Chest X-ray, AP view. Patient: 33 years old, sex F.
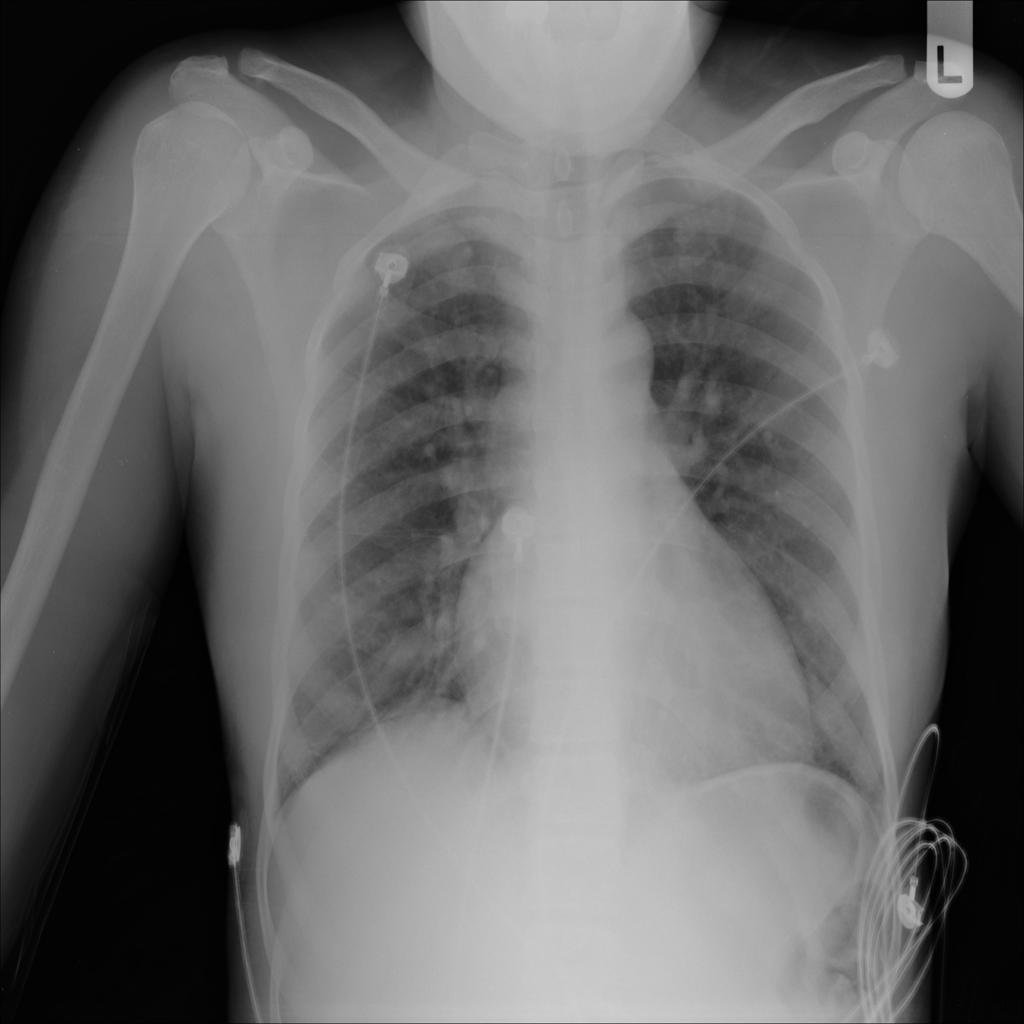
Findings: Edema